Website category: book
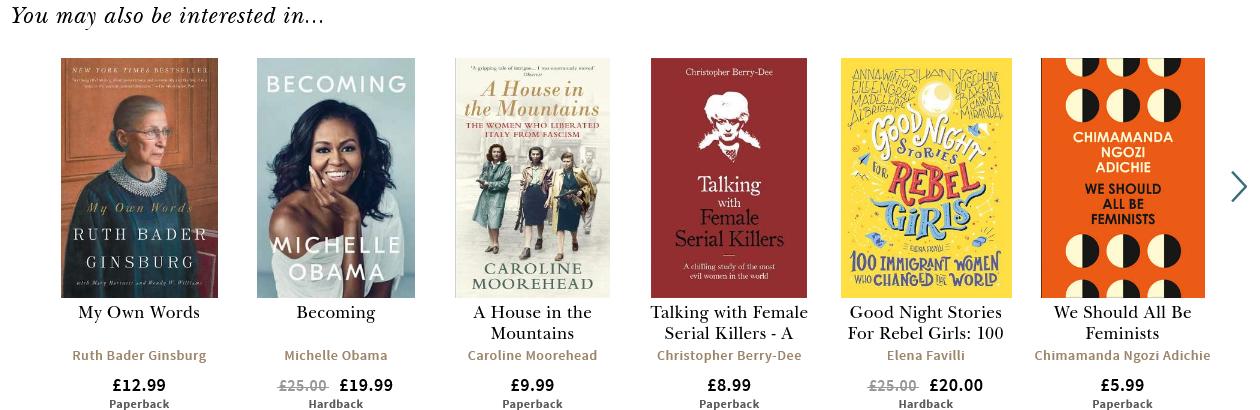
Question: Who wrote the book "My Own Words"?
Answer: Ruth Bader Ginsburg

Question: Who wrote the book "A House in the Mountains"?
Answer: Caroline Moorehead

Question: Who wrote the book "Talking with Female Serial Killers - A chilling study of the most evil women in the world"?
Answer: Christopher Berry-Dee

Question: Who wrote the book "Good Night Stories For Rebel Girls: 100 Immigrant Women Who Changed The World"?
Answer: Elena Favilli

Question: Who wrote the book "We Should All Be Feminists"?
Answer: Chimamanda Ngozi Adichie

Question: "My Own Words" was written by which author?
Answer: Ruth Bader Ginsburg

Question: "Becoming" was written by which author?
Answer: Michelle Obama

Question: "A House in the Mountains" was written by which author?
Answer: Caroline Moorehead

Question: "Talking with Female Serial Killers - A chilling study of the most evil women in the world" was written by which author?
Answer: Christopher Berry-Dee

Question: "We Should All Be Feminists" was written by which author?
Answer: Chimamanda Ngozi Adichie

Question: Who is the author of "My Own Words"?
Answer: Ruth Bader Ginsburg

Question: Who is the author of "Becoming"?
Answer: Michelle Obama

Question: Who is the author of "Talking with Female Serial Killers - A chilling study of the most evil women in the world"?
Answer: Christopher Berry-Dee

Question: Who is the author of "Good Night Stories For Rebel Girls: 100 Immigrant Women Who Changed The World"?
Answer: Elena Favilli

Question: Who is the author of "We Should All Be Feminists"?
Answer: Chimamanda Ngozi Adichie

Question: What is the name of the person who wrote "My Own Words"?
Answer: Ruth Bader Ginsburg

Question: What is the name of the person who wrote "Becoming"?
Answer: Michelle Obama

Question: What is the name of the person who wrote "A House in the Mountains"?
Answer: Caroline Moorehead

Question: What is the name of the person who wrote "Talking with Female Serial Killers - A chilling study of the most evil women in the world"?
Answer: Christopher Berry-Dee

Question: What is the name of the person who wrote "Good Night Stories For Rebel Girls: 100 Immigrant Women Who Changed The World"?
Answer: Elena Favilli

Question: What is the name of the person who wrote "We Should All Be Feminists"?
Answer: Chimamanda Ngozi Adichie

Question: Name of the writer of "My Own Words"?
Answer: Ruth Bader Ginsburg

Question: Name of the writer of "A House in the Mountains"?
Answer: Caroline Moorehead

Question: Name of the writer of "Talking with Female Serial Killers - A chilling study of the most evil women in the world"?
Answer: Christopher Berry-Dee

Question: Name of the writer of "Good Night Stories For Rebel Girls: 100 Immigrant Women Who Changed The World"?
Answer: Elena Favilli

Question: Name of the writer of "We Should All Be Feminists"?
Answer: Chimamanda Ngozi Adichie

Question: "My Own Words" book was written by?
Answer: Ruth Bader Ginsburg

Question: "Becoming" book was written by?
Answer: Michelle Obama

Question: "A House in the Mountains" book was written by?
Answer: Caroline Moorehead

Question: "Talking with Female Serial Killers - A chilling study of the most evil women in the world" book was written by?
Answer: Christopher Berry-Dee

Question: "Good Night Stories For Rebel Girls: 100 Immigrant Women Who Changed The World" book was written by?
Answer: Elena Favilli

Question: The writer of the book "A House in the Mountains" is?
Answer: Caroline Moorehead

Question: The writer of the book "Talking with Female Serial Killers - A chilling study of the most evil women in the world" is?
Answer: Christopher Berry-Dee

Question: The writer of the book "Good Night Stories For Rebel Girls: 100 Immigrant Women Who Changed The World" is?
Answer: Elena Favilli

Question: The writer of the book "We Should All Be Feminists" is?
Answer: Chimamanda Ngozi Adichie

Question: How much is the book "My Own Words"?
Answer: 12.99

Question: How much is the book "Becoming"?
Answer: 19.99

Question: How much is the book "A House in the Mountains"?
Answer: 9.99

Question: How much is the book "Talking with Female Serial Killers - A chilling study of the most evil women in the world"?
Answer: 8.99

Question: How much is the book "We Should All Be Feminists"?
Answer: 5.99

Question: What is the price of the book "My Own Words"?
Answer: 12.99

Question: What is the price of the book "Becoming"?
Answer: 19.99

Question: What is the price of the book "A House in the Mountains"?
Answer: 9.99

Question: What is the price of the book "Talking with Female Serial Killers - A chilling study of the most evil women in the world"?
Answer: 8.99

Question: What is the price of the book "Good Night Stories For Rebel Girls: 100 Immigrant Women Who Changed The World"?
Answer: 20.00

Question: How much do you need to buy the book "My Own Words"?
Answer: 12.99

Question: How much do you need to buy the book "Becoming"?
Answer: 19.99

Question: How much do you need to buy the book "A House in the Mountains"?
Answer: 9.99

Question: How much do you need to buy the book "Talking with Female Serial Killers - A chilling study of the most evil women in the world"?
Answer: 8.99

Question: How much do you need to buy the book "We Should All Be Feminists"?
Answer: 5.99

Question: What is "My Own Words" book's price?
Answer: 12.99

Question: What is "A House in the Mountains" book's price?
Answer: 9.99

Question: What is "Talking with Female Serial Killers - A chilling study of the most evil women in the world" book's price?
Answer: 8.99

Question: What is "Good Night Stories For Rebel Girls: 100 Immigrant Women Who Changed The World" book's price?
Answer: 20.00

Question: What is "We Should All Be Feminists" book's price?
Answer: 5.99

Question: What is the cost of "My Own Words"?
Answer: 12.99

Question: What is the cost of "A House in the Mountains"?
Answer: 9.99

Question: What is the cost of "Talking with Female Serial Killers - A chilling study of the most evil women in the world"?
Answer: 8.99

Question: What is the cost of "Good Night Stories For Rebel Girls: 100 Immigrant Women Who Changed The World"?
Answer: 20.00

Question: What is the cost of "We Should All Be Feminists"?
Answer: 5.99

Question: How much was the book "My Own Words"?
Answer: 12.99

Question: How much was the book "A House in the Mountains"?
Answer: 9.99

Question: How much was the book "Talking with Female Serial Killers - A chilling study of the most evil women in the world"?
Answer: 8.99

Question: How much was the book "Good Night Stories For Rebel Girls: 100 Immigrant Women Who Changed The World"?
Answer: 20.00